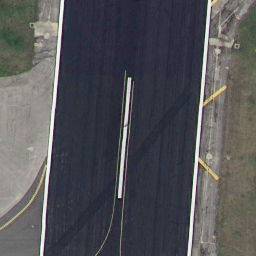
Label: runway